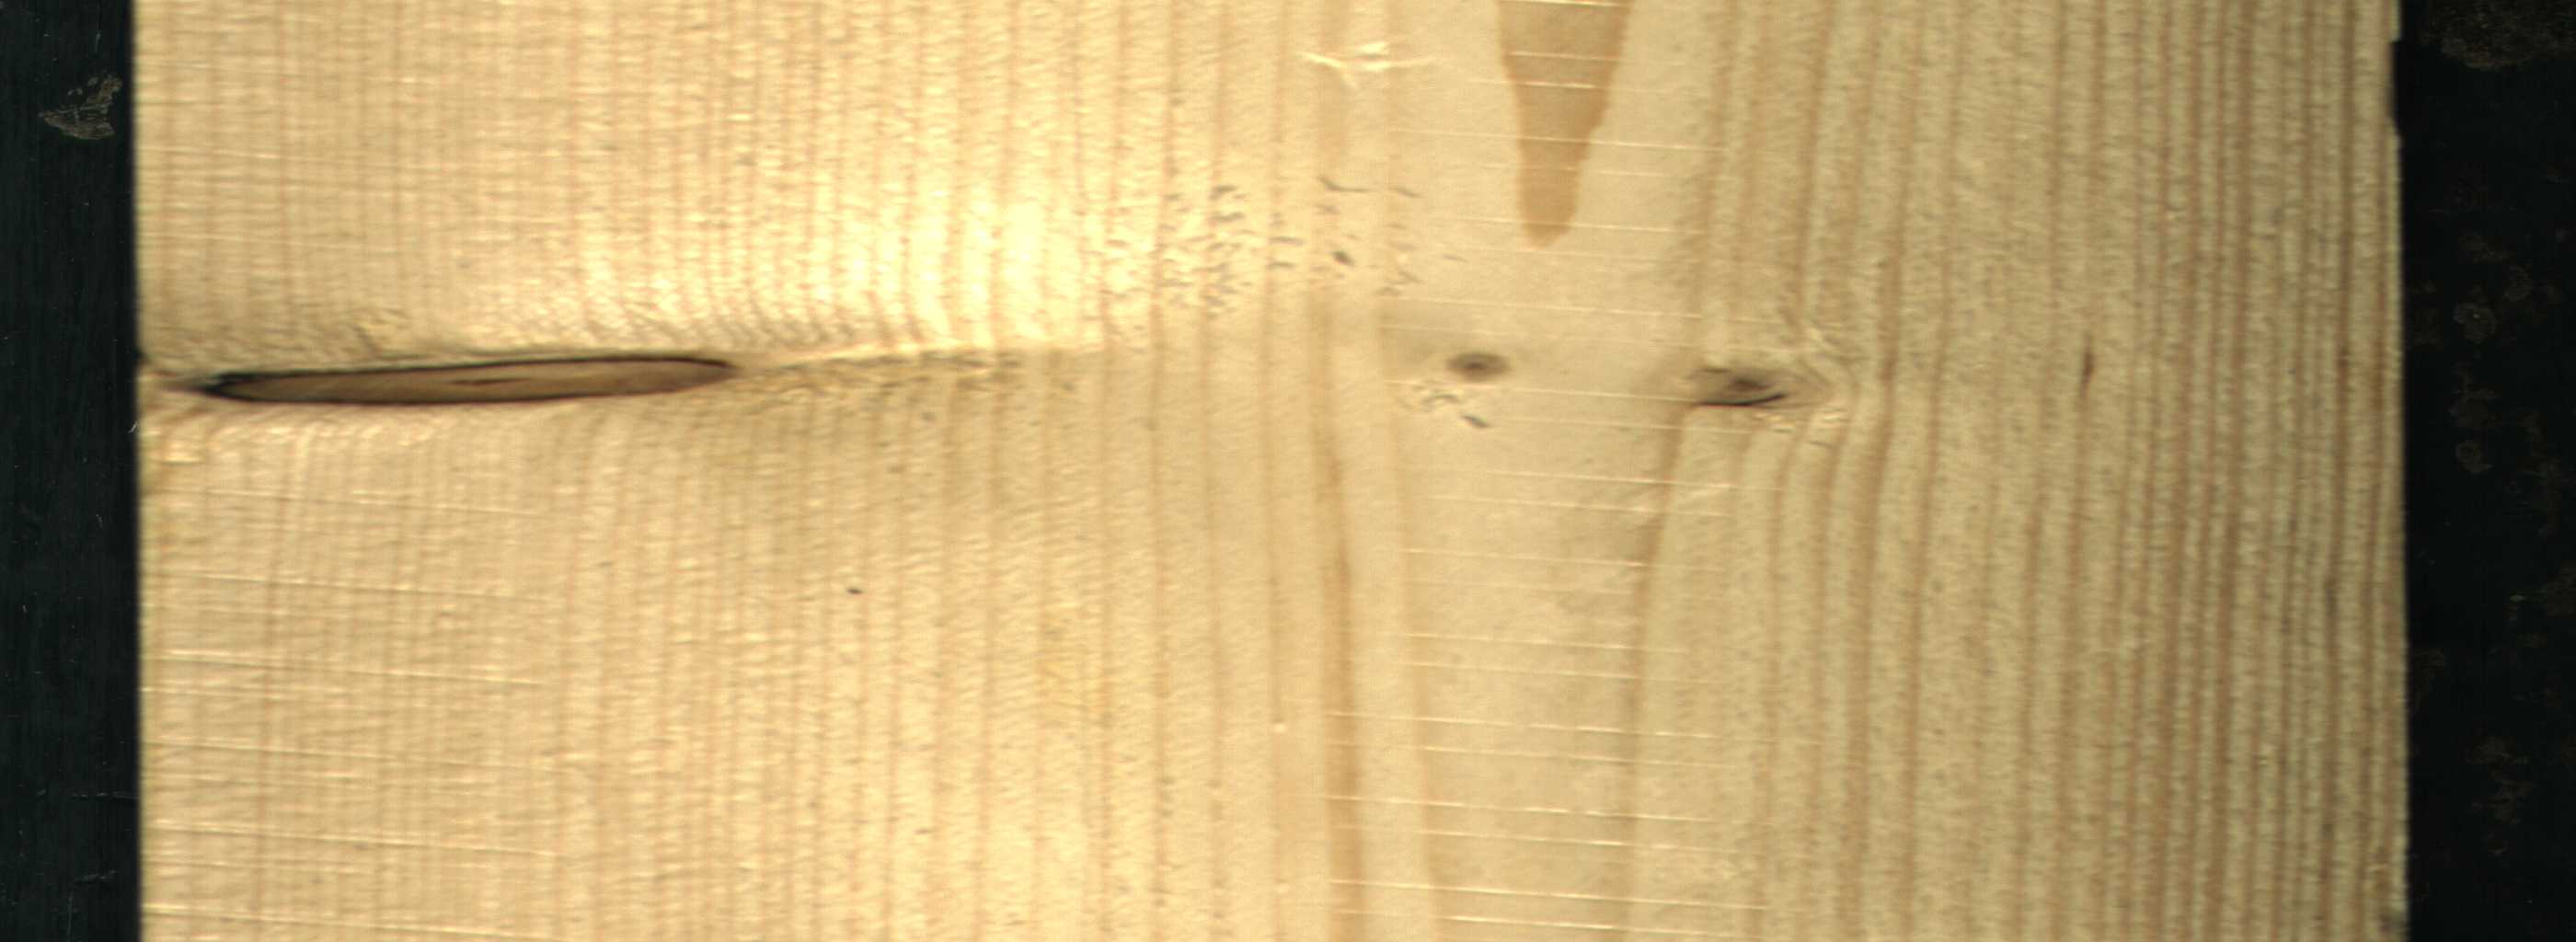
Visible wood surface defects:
Dead_Knot
Live_Knot
Live_Knot